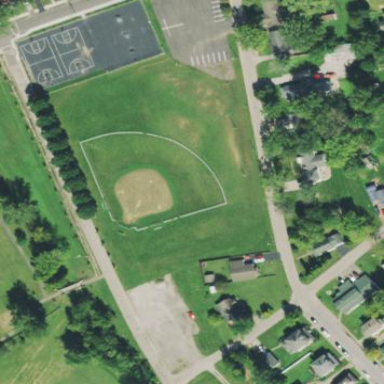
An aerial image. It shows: Baseball pitch for leisure land activities.